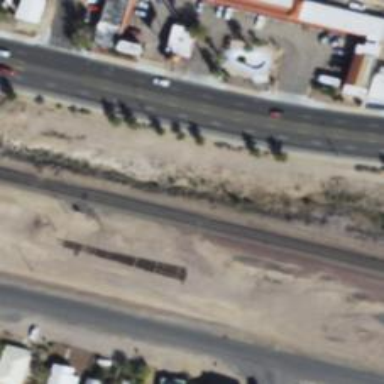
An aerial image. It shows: Railway track.